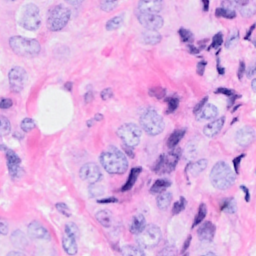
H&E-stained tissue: Breast